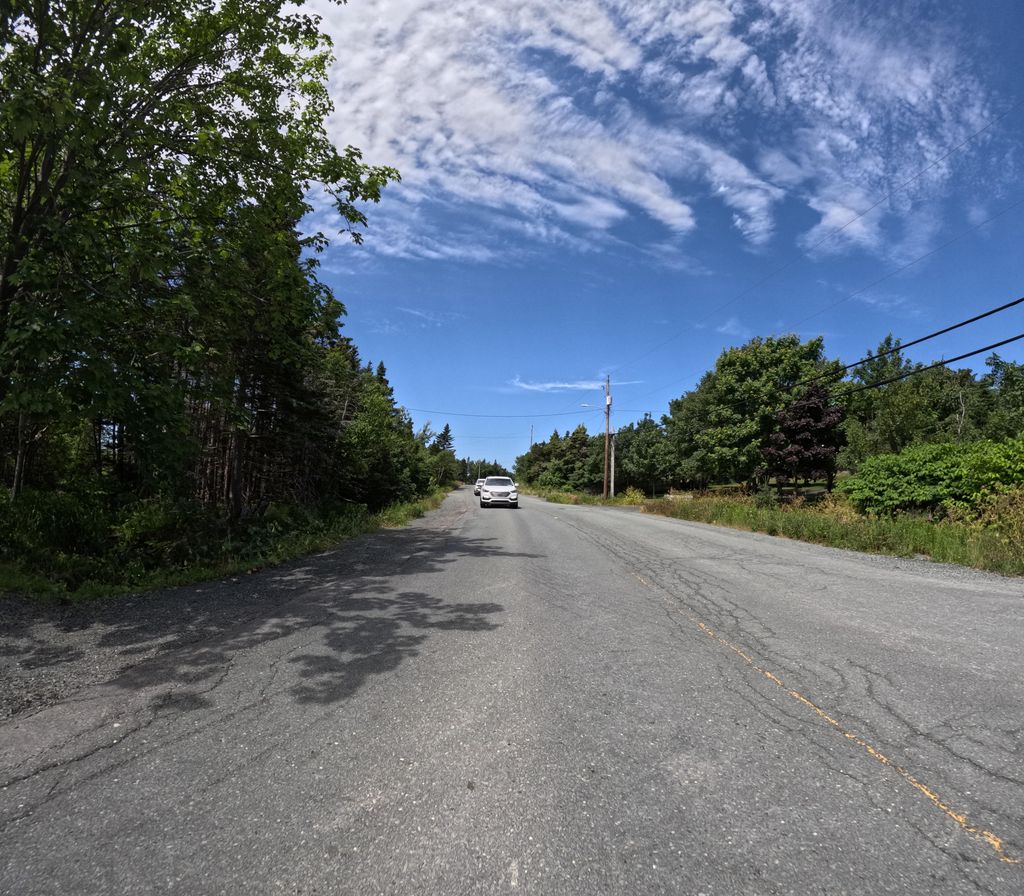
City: st_johns